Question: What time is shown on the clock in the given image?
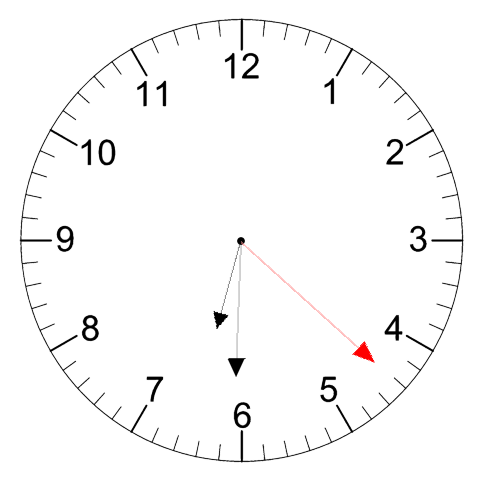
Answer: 06:30:22